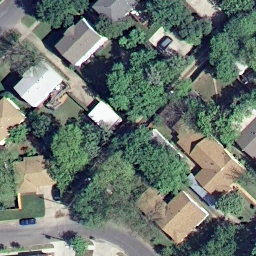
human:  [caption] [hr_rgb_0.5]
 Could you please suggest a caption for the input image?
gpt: A medium residential area with plants flurish .

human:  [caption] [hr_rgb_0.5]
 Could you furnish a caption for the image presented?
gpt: It is a medium residential area with a road goes through this area .

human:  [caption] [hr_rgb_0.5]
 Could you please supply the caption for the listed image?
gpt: A medium residential area with many houses arranged neatly .

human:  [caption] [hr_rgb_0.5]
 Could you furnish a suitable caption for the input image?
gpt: Many houses arranged neatly surrounded by verdant trees in the medium residential area .

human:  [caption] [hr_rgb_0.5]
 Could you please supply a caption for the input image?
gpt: This is a medium residential area with a road goes through this area .